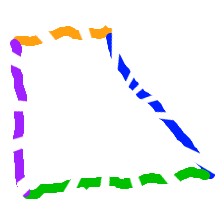
Shape: trapezoid